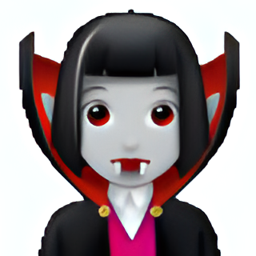
Name: vampire
Emoji: 🧛🏻
Group: People & Body
Sub-group: person-fantasy